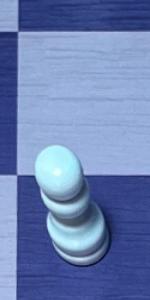
Label: Pawn_White